Question: I use phpstrorm 7. I used the terminal for a while. Now, with no known reason the terminal is always inactive.
has anybody faced similar situation? any explanation or solution?
Edit: I can't get auto complete on variable typing
Edit: this is my <URL>
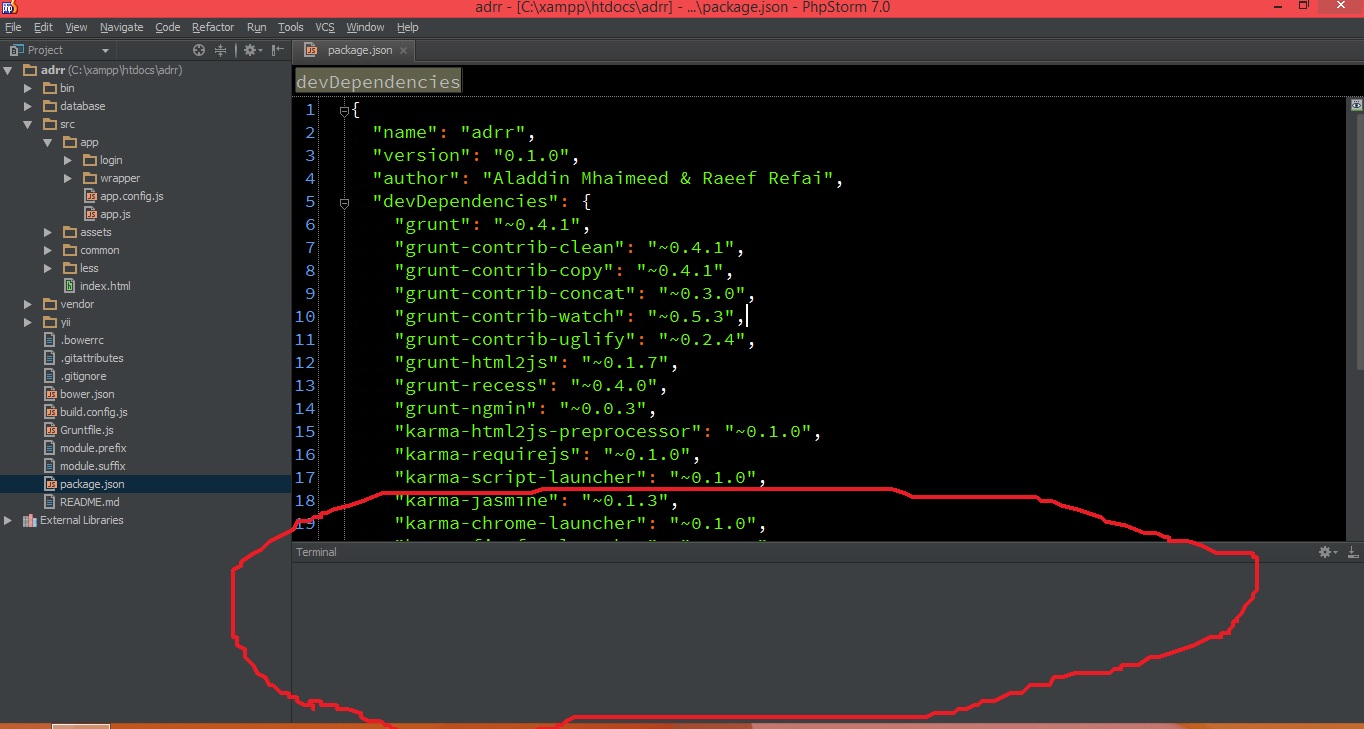
Answer: Known issue - see <URL>
Please try updating to the most recent PHPStorm EAP (<URL> - the issue should be fixed there